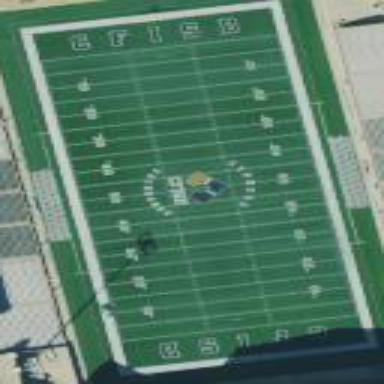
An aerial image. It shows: American football pitch for leisure and sport activities.